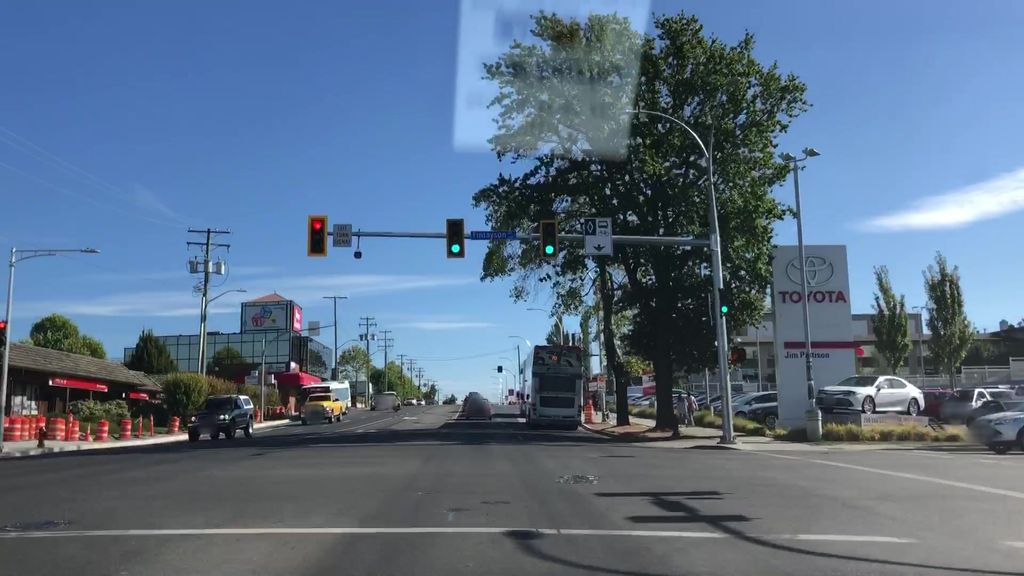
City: victoria